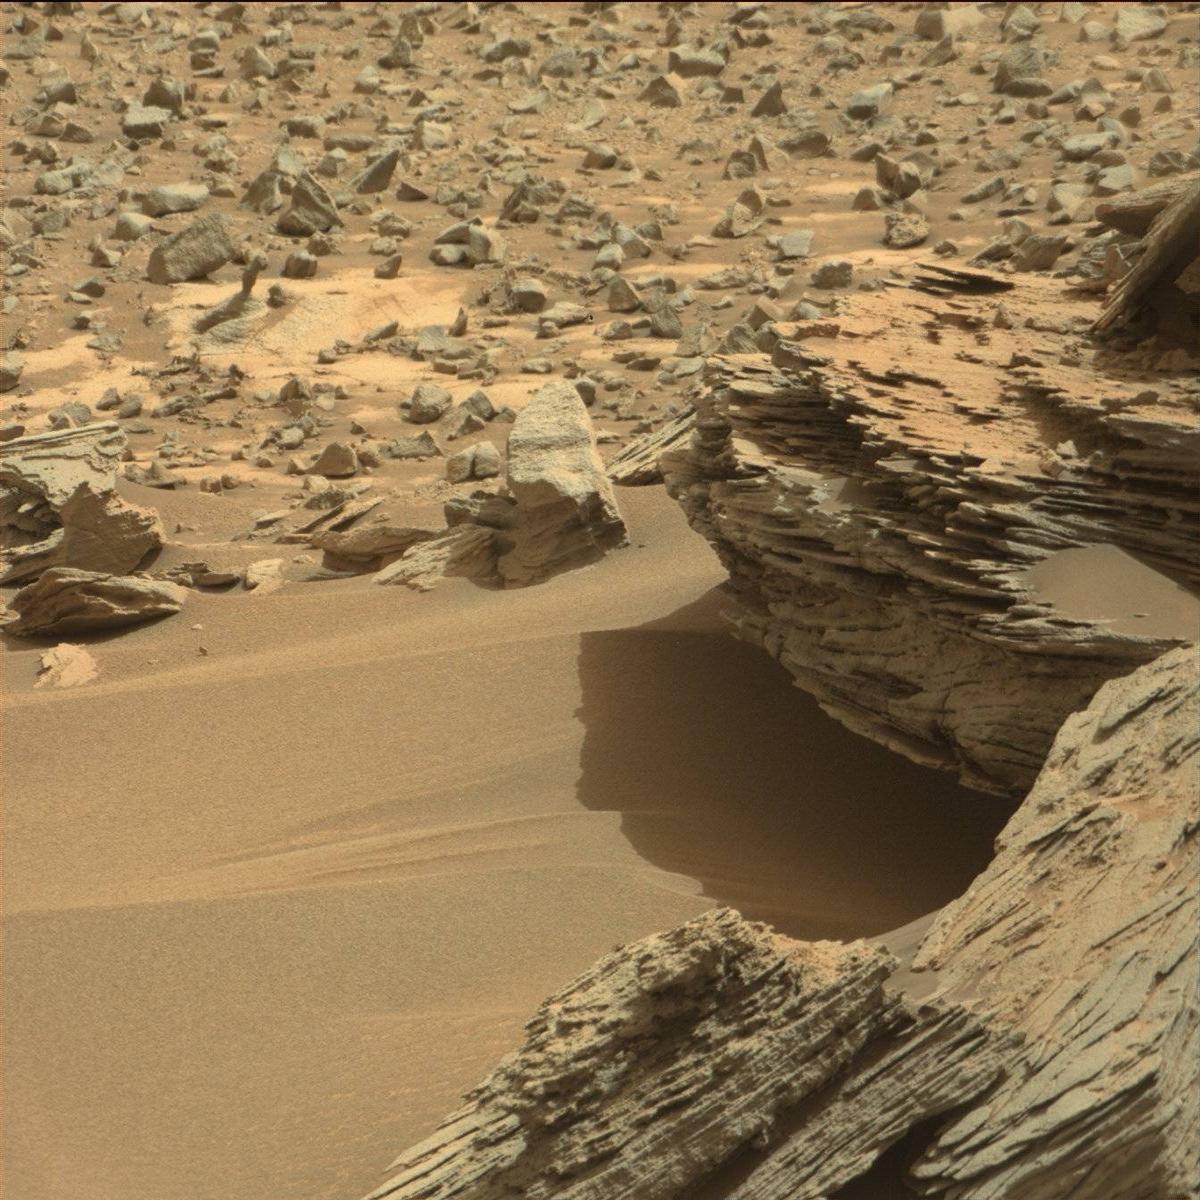
Terrain classes present: Bedrock, Rock, Sand / Soil